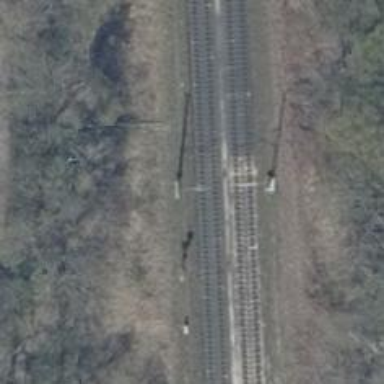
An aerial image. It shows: Railway with electrified contact lines.